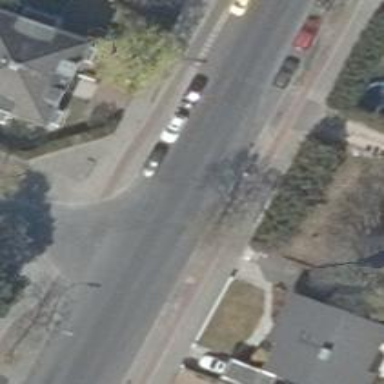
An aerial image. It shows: Tertiary road with asphalt surface. The road has sidewalks on both sides and dedicated cycle tracks.